Field crop: maize
Growth stage: 1
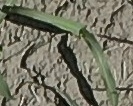
Species: sorghum